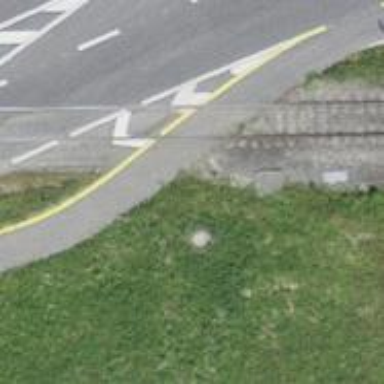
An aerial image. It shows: Crossing for the railway.